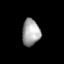
Tissue: lung
Cell type: T cells
Senescence score: 0.5448
Nuclear area (px): 464
Mean DAPI intensity: 165.131